Interaction volume radius: 5 \u00c5
Interaction volume height: 25 \u00c5
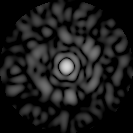
Disorder parameter: 0.8297